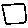
Label: square